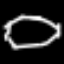
Label: octagon